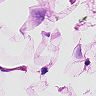
Metastatic tissue present: no